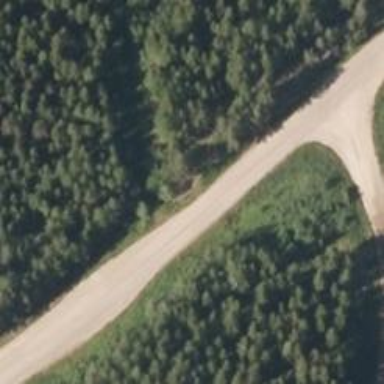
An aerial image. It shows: Tertiary road.